Question: (Xcode 4.6.3, ios app being developed for base SDK 4.3)
I'm working on an app that loads in images in the following sequence:
-
Thing is, I've added the -568h image as well as the @2x image and that takes care of the splash screen but then the code loads the splash image again programmatically (as well as the other images for the animation).
The @2x image is automatically substituted when viewing on a retina iPhone 4 but there's no auto substitution for the iPhone 5 -568h image.
From reading I've found <URL> using method swizzling but I think there must be a better way to do this. Is there no auto-detect feature that detects the presence of the 568h image the same way the @2x images are loaded?
What are my options for loading the higher res version of the images and what can I do about the ad I'm loading from an JSON feed (it's an image as well)?
Thanks!
Here's a screen grab of my xcode file explorer showing the relevant file, default.png in its various formats.

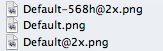
Answer: No there is no auto load method for giraffe mode (4") iOS device.
You option are to use either the swizzling method you found or write you own method fro laoding images.
What I've come up with in regards to loading image of a server, is to have the server supply me with an image in a size that I request. Meaning, I take the size of the view and pass that as x,z parameter to the server. Which will then resize the image correctly (or load different one) and returns that.
Also be aware that in the iOS HIG it is said you should not prolong the loading of your app. I've had apps reject where there was an ad presented.